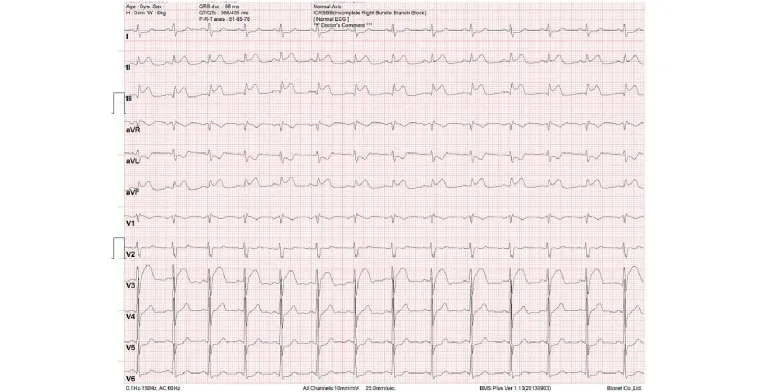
Eletrocardiograma admissional de 12 derivacoes evidenciando supradesnivelamento do segmento ST em derivacoes inferiores: D2, D3 e aVF e infradesnivelamento do segmento ST em parede lateral (D1 e aVL).
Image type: electrography (ekg)